Question: I have this in my preferences.xml
'''
<RingtonePreference android:key="ringtone_uri"
android:title="@string/preferences_select_ringtone"
android:showDefault="true" android:srinlent="true"
android:summary="@string/preferences_select_ringtone_summary" />
'''
And every time when I first start fresh install of an app, the default value in silent :(, When I tap on the ringtone preference the dialog is opened with silent selected as default. I want by default "Default ringtone" to be selected. How can I do this

How can I set the default value to be "default ringtone" not silent, I do not know why is this silent as my default I do not set in any place in my code, the silent is the default from android system ...
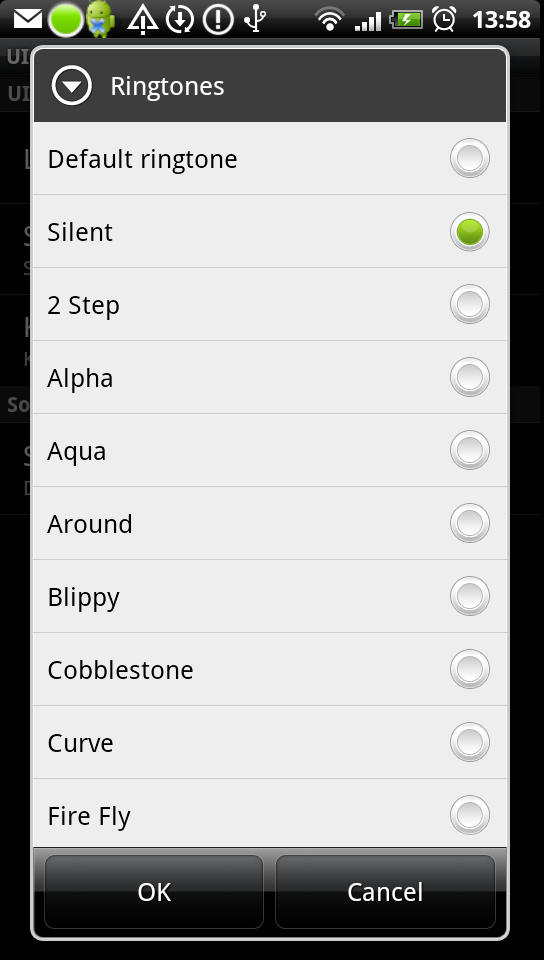
Answer: I was searching how to set default value for the ringtone, and realized that when the preference is not set than the value is empty and the silent is selected as default. But I do this
'''
defaultstr = Uri.parse(PreferenceManager.getDefaultSharedPreferences(context).getString("r_uri",
android.provider.Settings.System.DEFAULT_RINGTONE_URI.toString()));
//than I do this, I save the default ringtone to my setting
if (defaultstr.equals(android.provider.Settings.System.DEFAULT_RINGTONE_URI)) {
PreferenceManager.getDefaultSharedPreferences(context).edit().putString("r_uri",
android.provider.Settings.System.DEFAULT_RINGTONE_URI.toString()).commit();
}
'''
I hope this will help to someone else. btw I freak out finding this workaround, and I was starching my head for hours